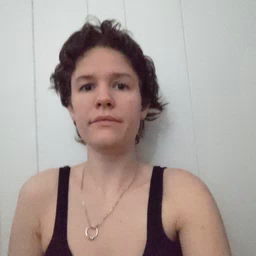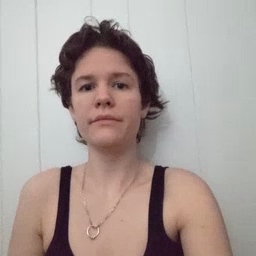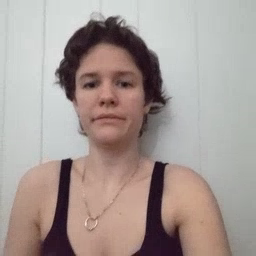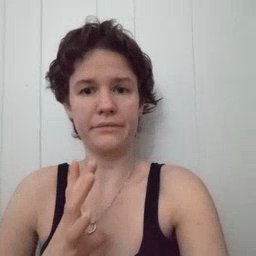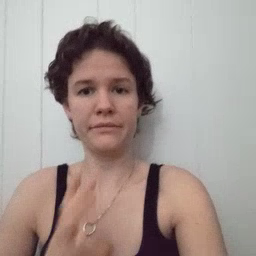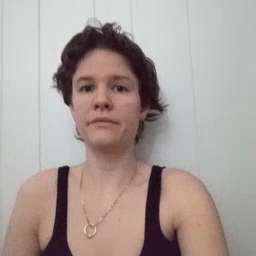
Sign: fine